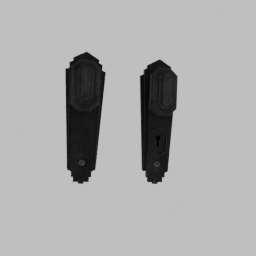
Label: mechanical